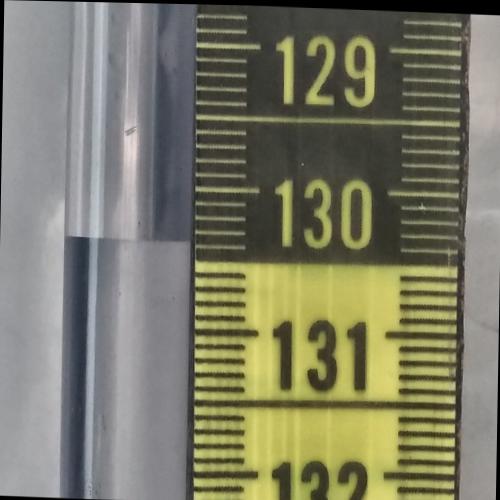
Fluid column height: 130.4 cm